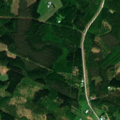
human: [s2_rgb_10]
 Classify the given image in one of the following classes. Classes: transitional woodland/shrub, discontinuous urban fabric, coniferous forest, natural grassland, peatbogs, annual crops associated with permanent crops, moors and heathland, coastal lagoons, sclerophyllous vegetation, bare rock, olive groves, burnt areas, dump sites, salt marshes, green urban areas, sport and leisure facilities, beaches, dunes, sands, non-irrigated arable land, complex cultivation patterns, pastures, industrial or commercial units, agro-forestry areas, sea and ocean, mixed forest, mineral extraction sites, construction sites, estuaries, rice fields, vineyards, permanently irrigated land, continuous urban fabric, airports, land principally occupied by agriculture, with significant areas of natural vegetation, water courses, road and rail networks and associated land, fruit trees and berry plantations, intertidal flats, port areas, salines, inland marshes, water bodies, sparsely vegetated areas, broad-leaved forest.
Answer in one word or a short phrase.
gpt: non-irrigated arable land, land principally occupied by agriculture, with significant areas of natural vegetation, coniferous forest, mixed forest